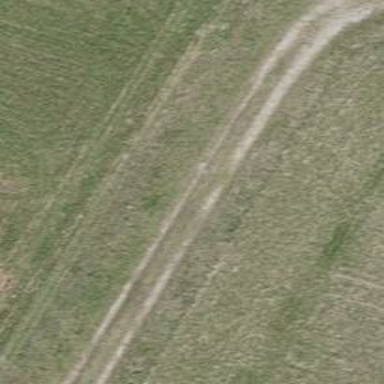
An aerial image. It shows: Gravel track with Grade 3 quality.